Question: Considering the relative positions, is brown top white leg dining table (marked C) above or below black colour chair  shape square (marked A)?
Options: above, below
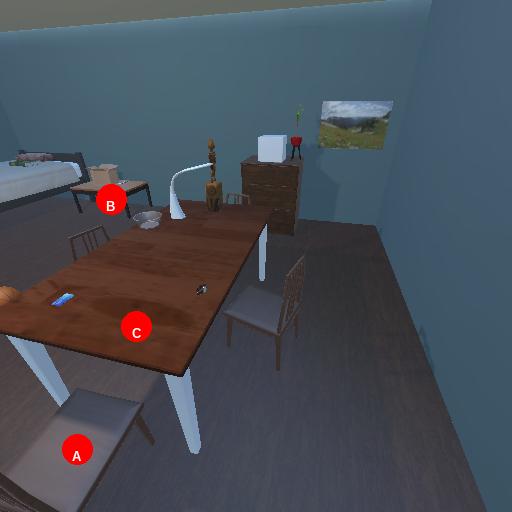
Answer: above